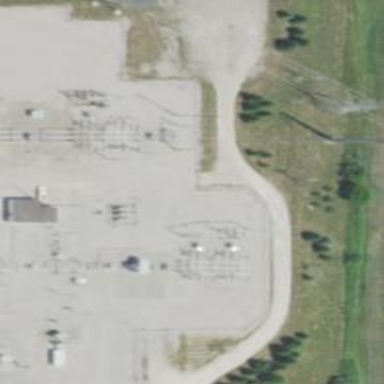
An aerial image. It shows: Switch for power supply.